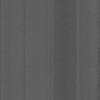
Label: dusty